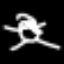
Label: frog